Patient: sex M, age 46
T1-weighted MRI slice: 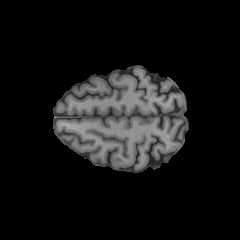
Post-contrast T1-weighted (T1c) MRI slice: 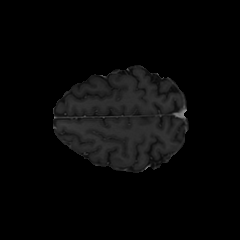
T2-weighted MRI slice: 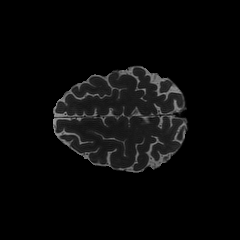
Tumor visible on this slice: no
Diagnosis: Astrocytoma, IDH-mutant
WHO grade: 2